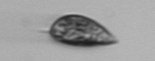
Label: Prorocentrum_triestinum